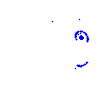
Particle: pion